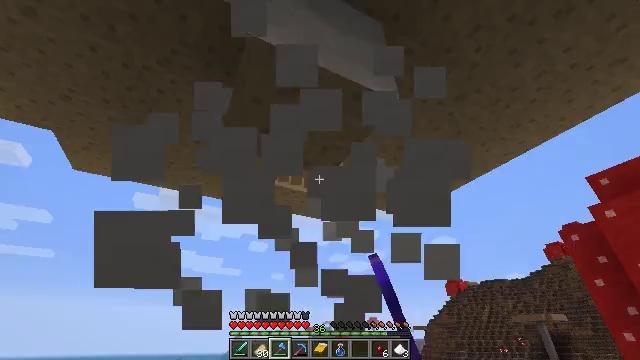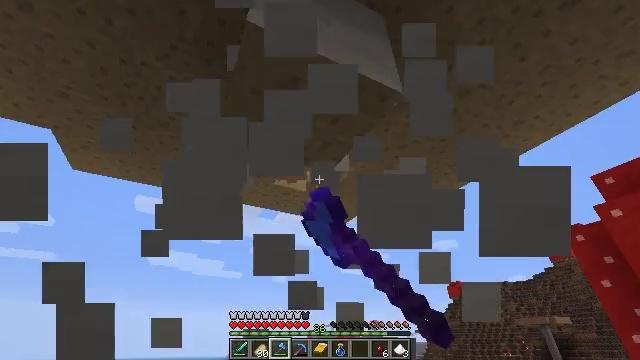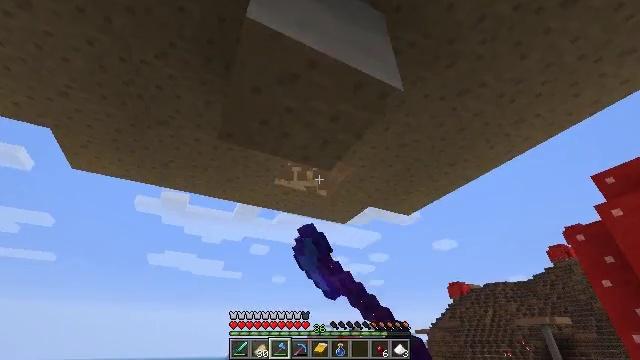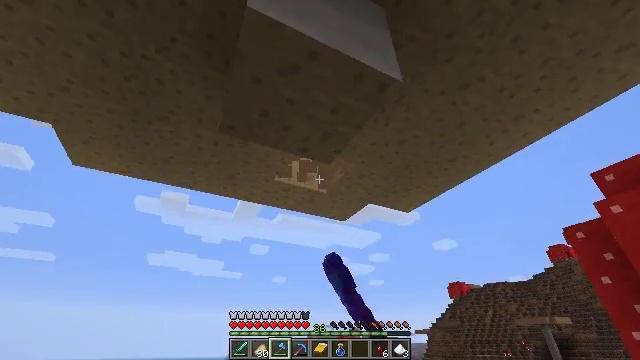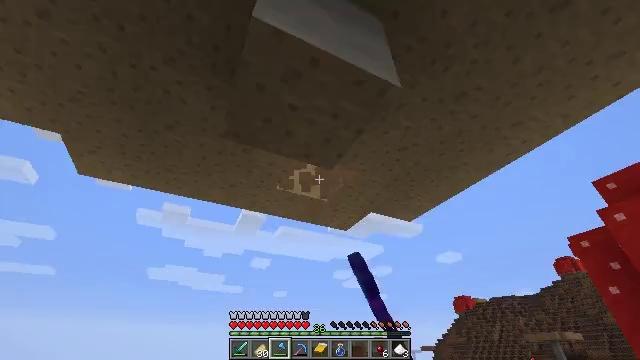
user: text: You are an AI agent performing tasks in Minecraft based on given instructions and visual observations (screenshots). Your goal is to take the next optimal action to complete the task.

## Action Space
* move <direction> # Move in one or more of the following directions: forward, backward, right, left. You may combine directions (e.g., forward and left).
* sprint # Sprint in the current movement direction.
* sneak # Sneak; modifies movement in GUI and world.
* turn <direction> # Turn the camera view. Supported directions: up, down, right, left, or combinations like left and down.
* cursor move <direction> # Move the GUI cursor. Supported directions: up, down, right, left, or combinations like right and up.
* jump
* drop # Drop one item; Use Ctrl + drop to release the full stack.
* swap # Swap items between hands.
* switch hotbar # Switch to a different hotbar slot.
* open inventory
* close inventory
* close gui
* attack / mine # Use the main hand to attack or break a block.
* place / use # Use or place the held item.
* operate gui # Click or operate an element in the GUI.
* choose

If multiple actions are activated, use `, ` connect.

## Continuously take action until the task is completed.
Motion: motion action
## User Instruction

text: Gather brown mushroom block as building material.
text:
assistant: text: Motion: attack / mine
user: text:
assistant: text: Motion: attack / mine
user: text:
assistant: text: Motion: attack / mine
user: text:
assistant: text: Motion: turn up, attack / mine
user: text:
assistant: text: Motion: attack / mine